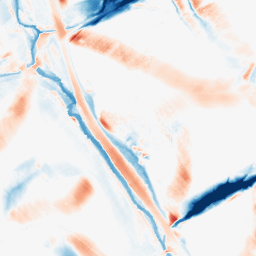
Category: morphological
Decomposition family: morphological_diamond
Decomposition parameters: operation: average
radius: 20
Upsampling method: bspline
Upsampling parameters: scale: 2
Upsampling scale: 2